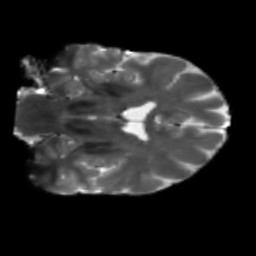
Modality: T2w
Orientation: coronal
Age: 42
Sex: male
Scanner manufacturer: siemens
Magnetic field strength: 3 T
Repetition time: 5.25 s
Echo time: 0.08 s